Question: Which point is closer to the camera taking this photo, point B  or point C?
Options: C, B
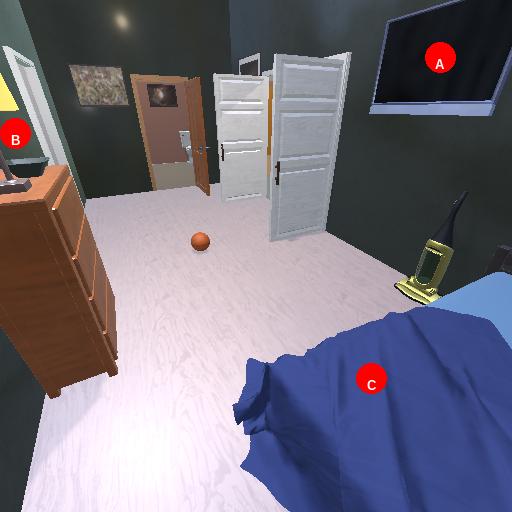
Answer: C